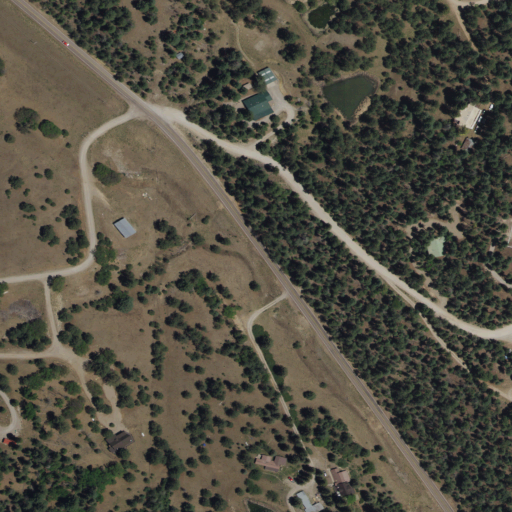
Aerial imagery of valley in New Mexico named Fite Canyon containing evergreen forest, open development, low intensity development, grassland, medium intensity development, and shrub